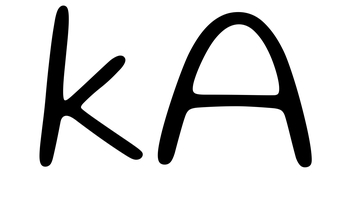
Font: Gluten_ExtraLight